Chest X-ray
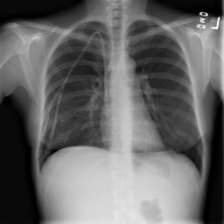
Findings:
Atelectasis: negative
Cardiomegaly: negative
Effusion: negative
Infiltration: positive
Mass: negative
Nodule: negative
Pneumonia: negative
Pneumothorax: negative
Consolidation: negative
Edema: negative
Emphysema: negative
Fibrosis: negative
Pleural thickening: negative
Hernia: negative